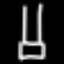
Label: chair